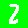
Digit: 2